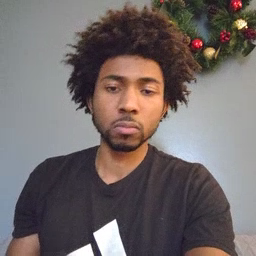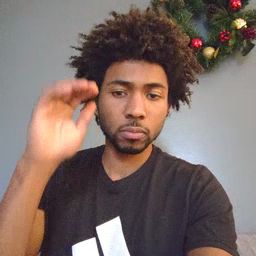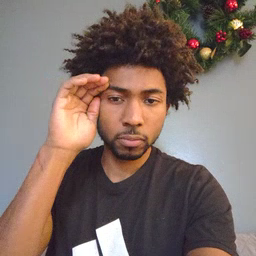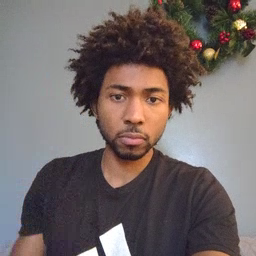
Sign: listen